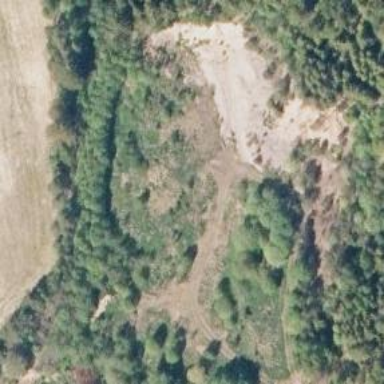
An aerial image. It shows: Quarry area.